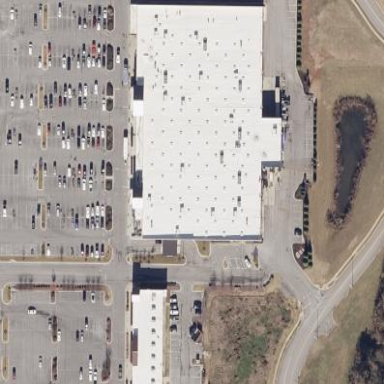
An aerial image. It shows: Supermarket building.